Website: apple
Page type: customer-info-address
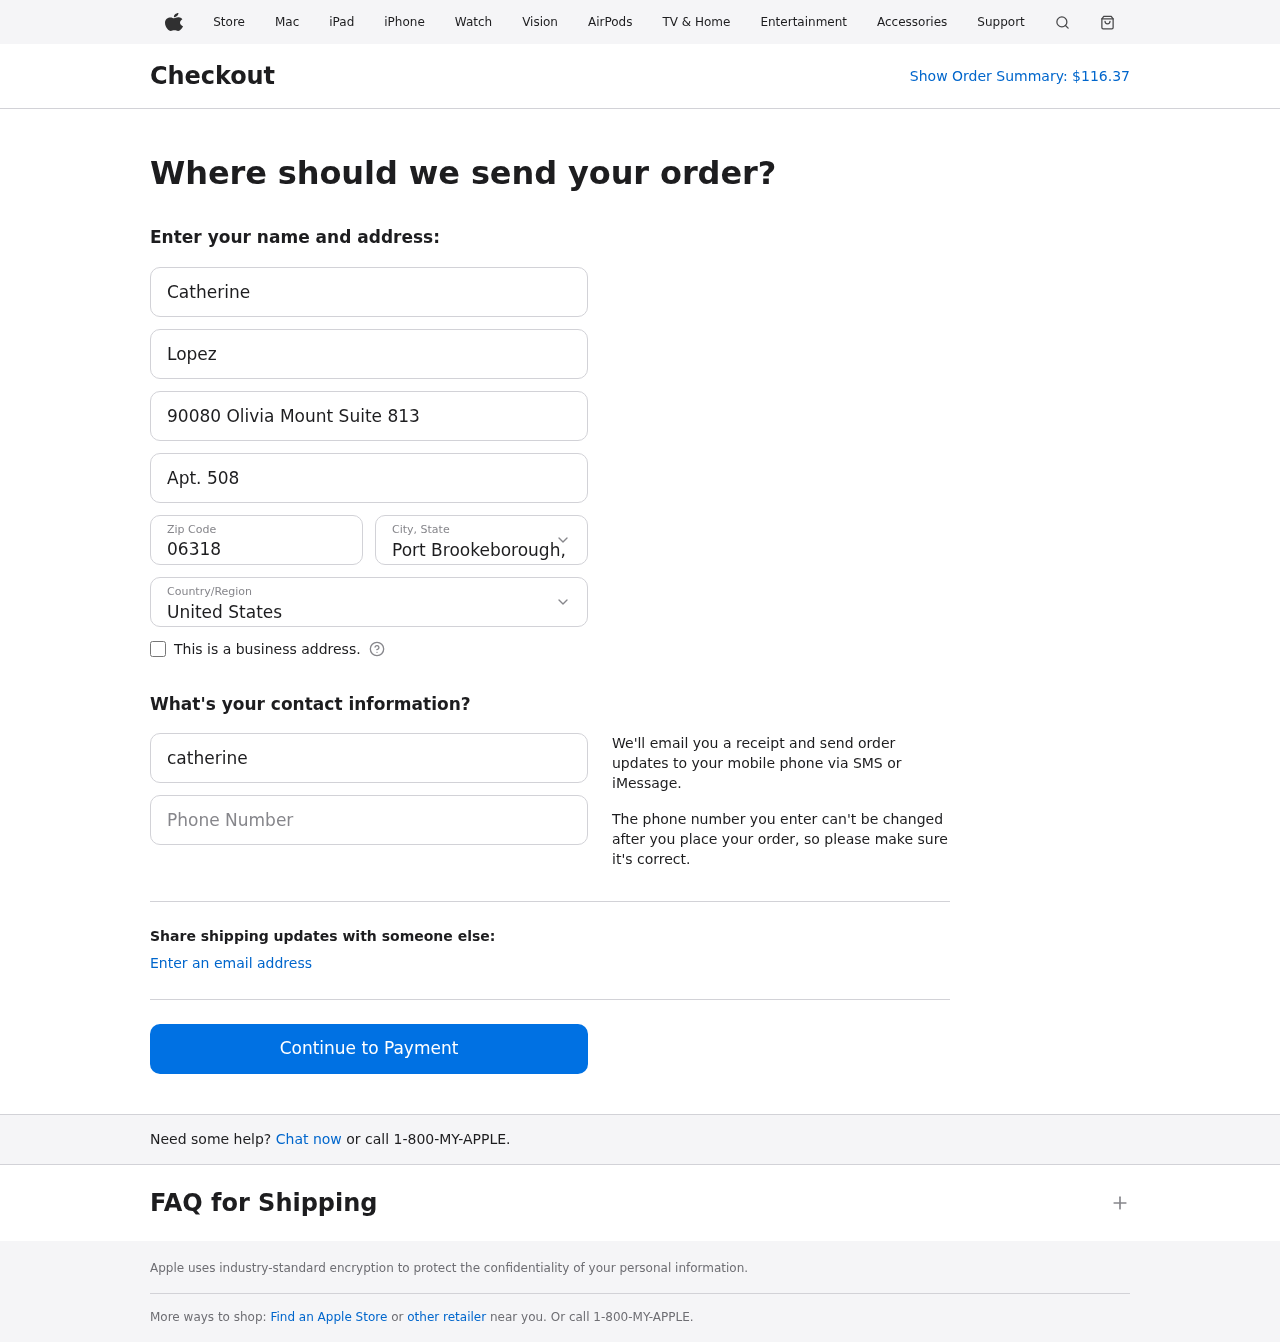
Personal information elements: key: PII_CITY_STATE
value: Port Brookeborough, MN
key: PII_COUNTRY
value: United States
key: PII_EMAIL
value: catherine.lopez@yahoo.com
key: PII_FIRSTNAME
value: Catherine
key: PII_LASTNAME
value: Lopez
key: PII_PHONE
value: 3965578578
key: PII_POSTCODE
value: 06318
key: PII_STREET
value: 90080 Olivia Mount Suite 813
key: PII_STREET2
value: Apt. 508
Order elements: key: ORDER_TOTAL
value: $116.37